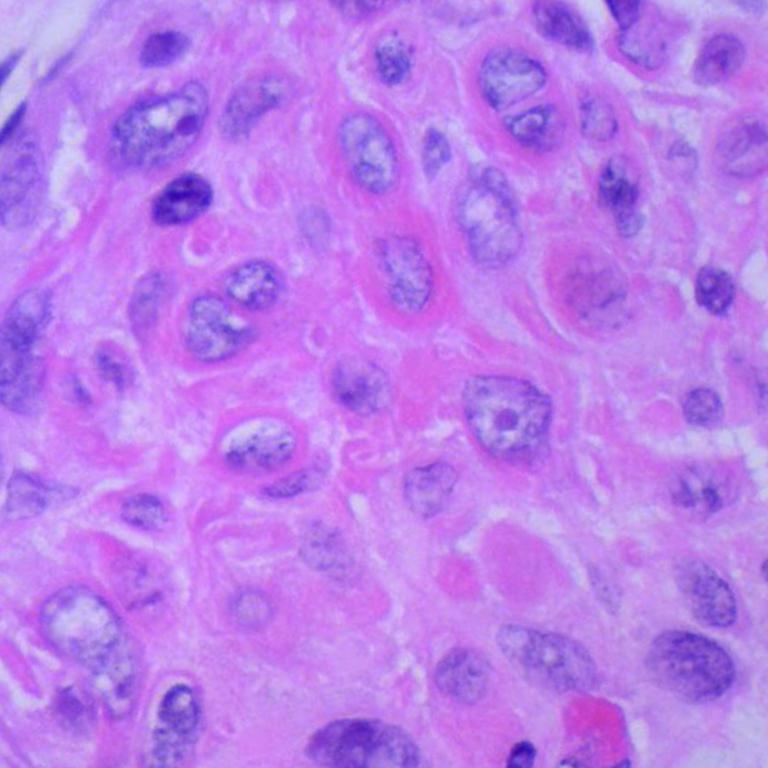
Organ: lung
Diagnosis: squamous carcinomas